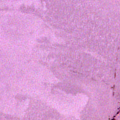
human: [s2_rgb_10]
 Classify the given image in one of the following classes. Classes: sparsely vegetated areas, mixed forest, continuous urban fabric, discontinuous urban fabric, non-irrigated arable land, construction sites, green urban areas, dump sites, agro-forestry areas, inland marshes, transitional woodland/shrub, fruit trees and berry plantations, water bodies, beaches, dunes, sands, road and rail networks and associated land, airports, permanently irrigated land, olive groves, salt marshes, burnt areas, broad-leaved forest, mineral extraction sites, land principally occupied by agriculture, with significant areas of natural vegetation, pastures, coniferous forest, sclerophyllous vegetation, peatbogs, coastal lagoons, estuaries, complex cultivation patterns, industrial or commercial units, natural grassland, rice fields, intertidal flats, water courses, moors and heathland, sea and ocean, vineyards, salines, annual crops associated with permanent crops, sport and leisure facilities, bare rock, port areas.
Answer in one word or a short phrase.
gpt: sea and ocean